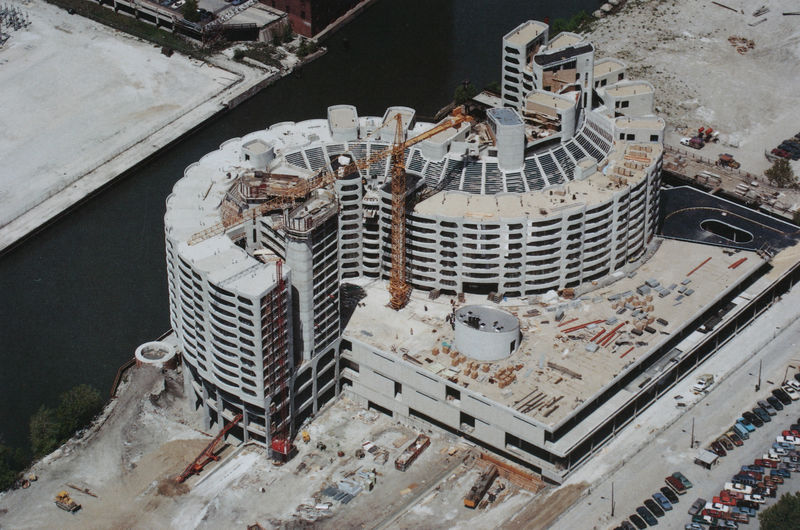
Titel: Ansicht des 1. Bauabschnittes, Rohbau
Künstler: Bertrand Goldberg
Standort: Chicago
Institution: River City
Schlagwörter: wasser, weiß, ufer, fenster, grau, orange, schwarz, anlage, gebäude, architektur, bassin, platz, fluß, foto, fotografie, luftaufnahme, photographie, türme, beton, kran, photo, farbfoto, etagen, geschosse, stockwerke, aufnahme, bau, autos, s form, baustelle, halbkreise, kräne, voglperspektive